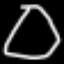
Label: octagon